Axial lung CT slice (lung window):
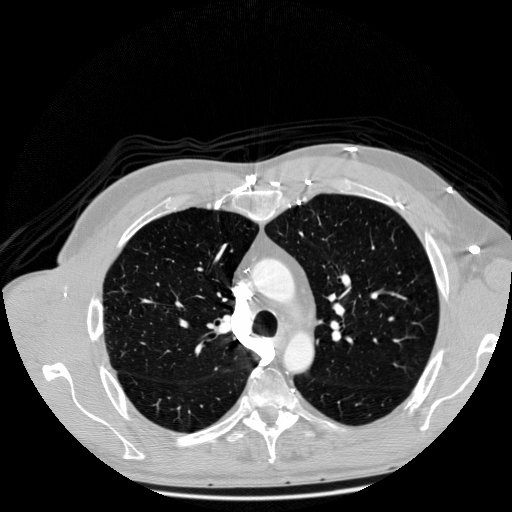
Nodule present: no